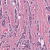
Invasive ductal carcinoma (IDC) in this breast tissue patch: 1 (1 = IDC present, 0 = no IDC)